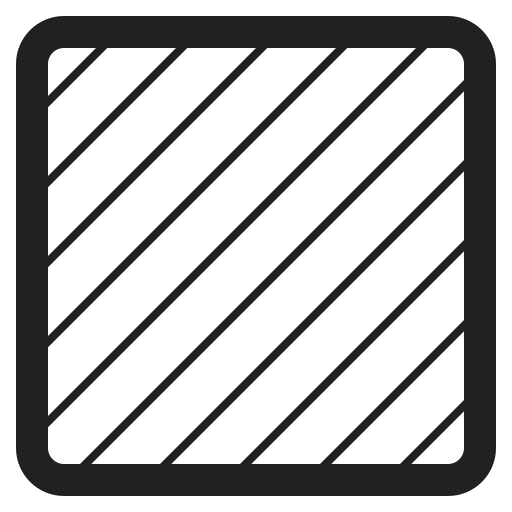
yellow square high contrast